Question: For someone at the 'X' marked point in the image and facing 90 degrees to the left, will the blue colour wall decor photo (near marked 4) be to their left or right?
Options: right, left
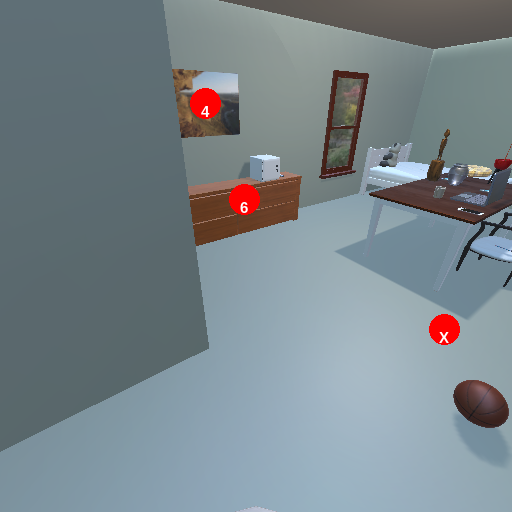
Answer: right